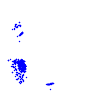
Particle: electron